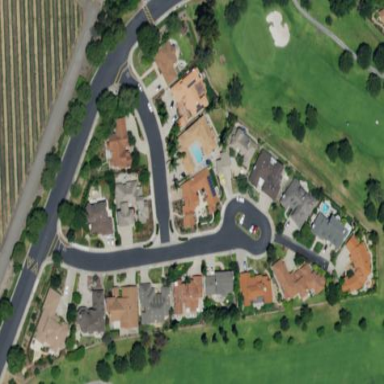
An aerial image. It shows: Gated residential area.